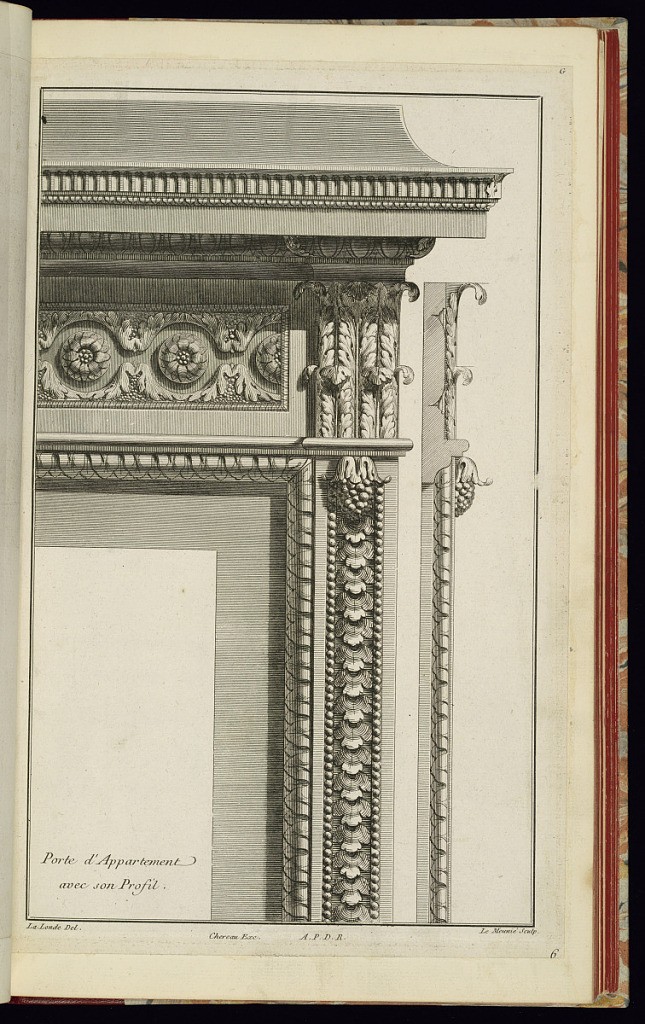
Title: Porte d'Appartement avec son Profil
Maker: Richard de Lalonde, French, active 1780–96
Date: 1785-1788
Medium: Etching on off-white laid paper
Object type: Print
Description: Apartment door design. The cornice is decorated with fluting, lamb's tongue, and egg and dart ornamentation. The frieze of the door has rosettes set within acanthus leaves. The borders along the door have lamb's tongue framing, and vertical panels of leaf and bead design. The plate is signed and numbered.